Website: ulta-beauty
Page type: billing-address
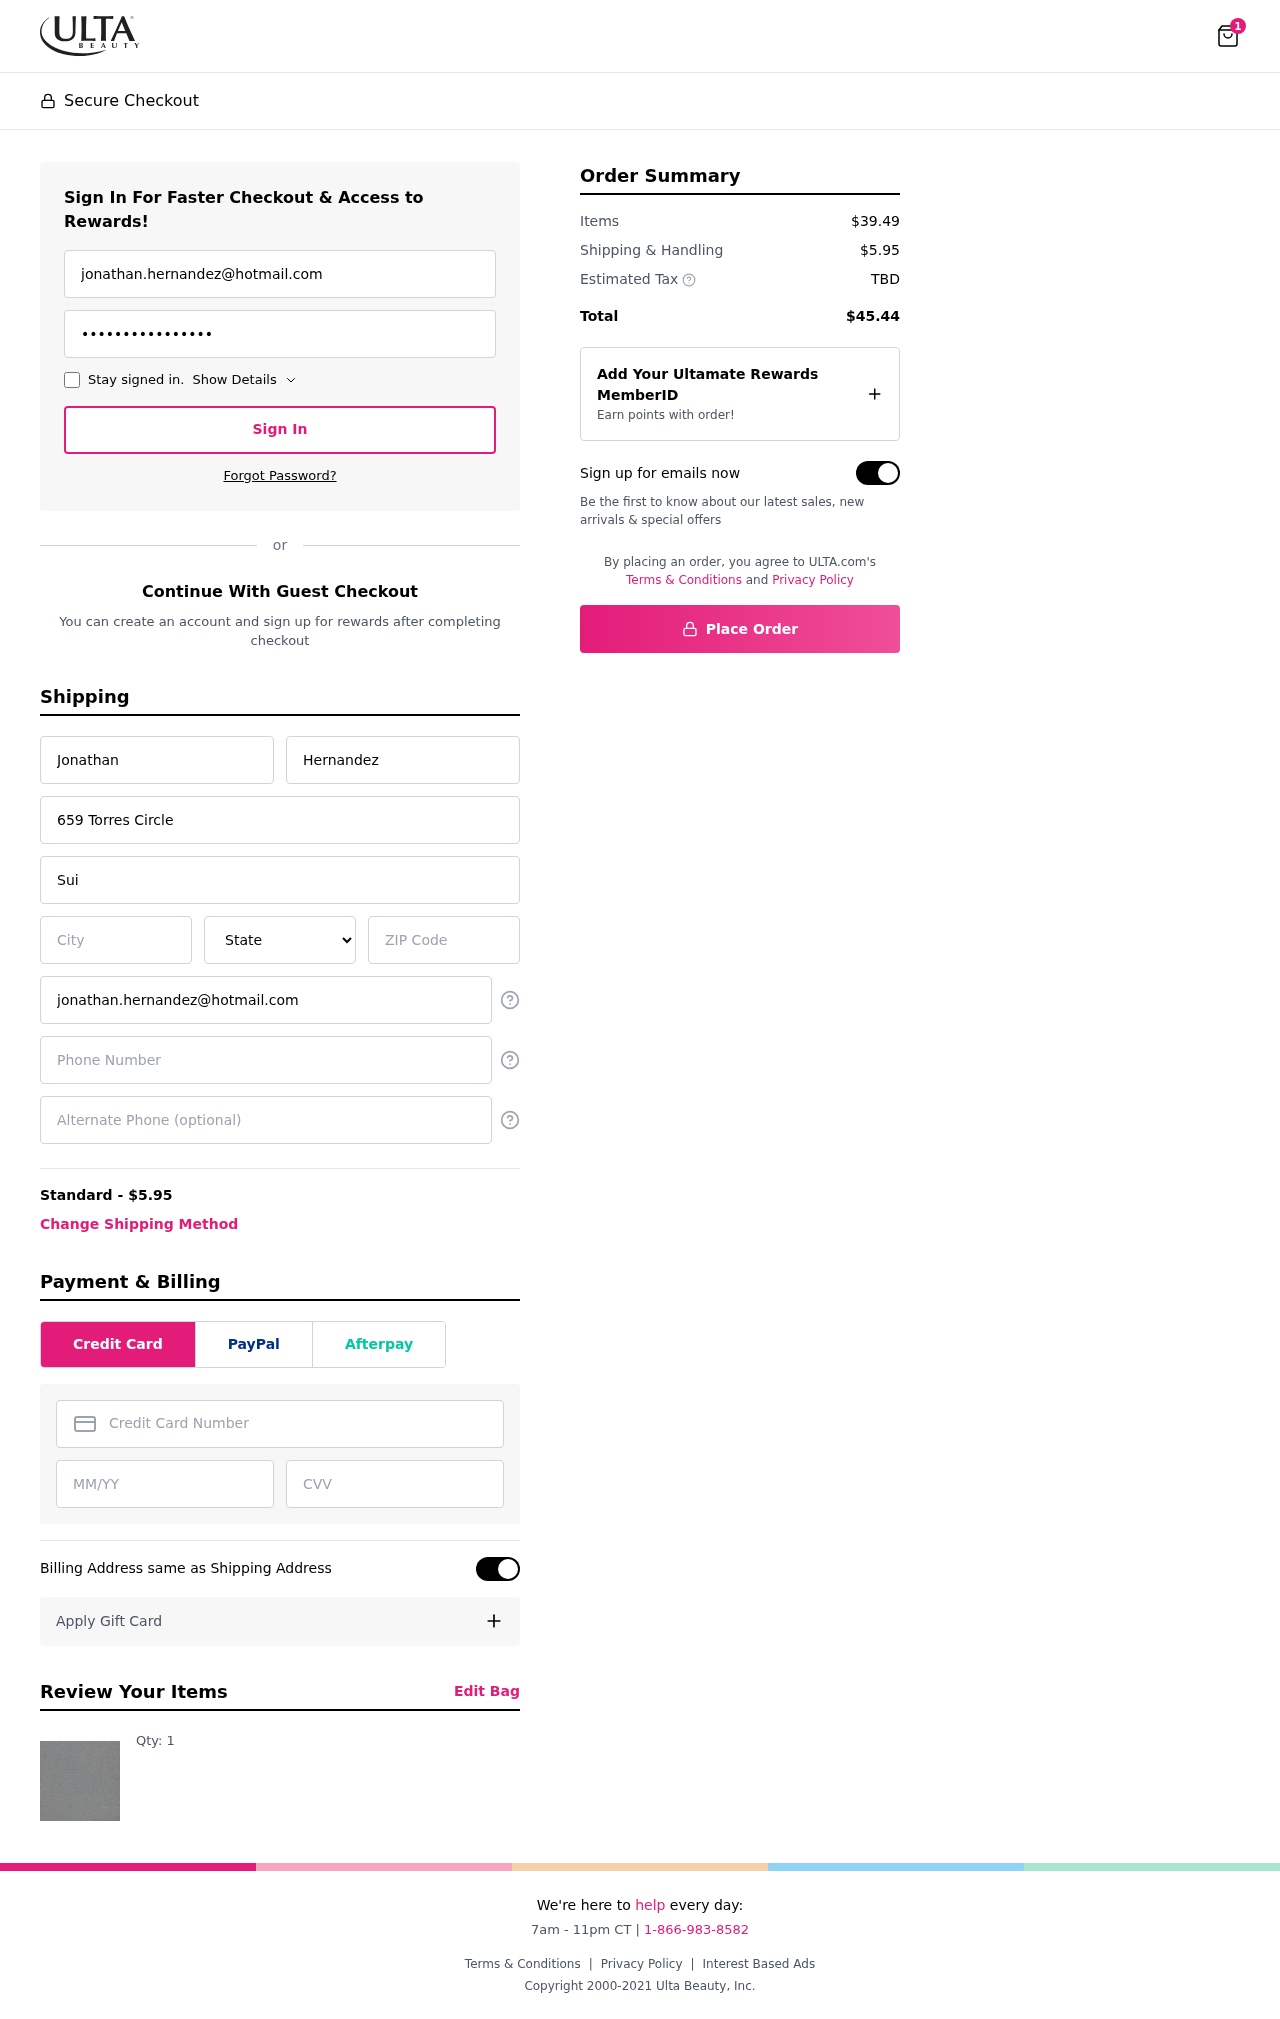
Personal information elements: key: PII_STATE
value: Maine
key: PII_EMAIL
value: jonathan.hernandez@hotmail.com
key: PII_FIRSTNAME
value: Jonathan
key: PII_LASTNAME
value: Hernandez
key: PII_STREET
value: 659 Torres Circle
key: PII_STREET2
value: Suite 668
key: PII_CITY
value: New Tiffanyview
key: PII_POSTCODE
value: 50113
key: PII_PHONE
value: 4437195455
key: PII_ALT_PHONE
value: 3742715621
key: PII_CARD_NUMBER
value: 3767 6253 7205 578
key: PII_CARD_EXPIRY
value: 04/26
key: PII_CARD_CVV
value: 4291
Product elements: key: PRODUCT1_QUANTITY
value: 1
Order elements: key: ORDER_NUM_ITEMS
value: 1
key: ORDER_SHIPPING_COST
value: $5.95
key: ORDER_SUBTOTAL
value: $39.49
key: ORDER_TOTAL
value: $45.44